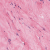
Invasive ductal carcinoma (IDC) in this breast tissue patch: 0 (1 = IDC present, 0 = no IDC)